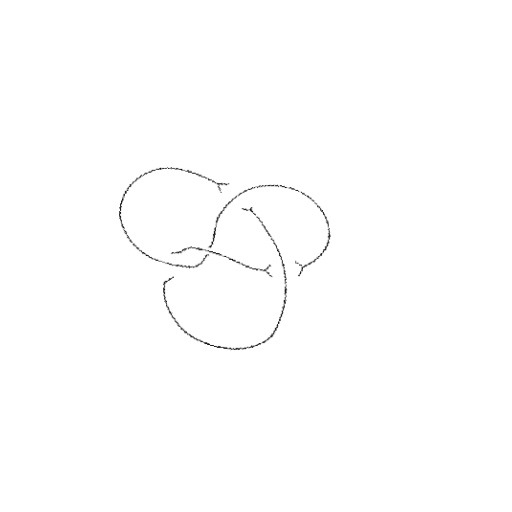
Crossing number: 4